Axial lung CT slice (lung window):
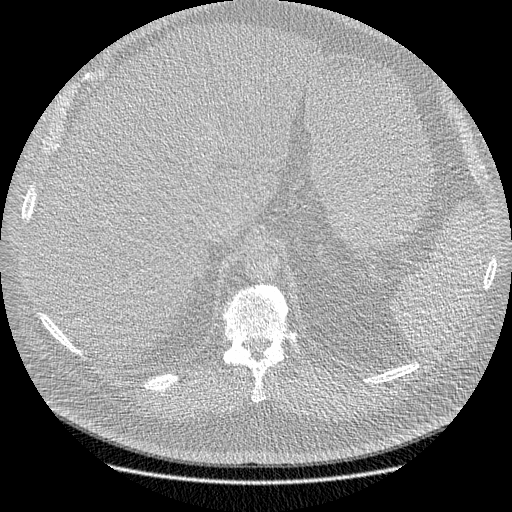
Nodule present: no